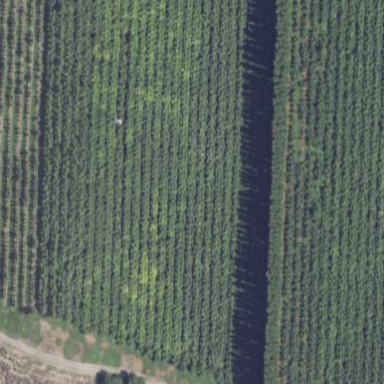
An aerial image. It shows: Vineyard where grapes are grown.